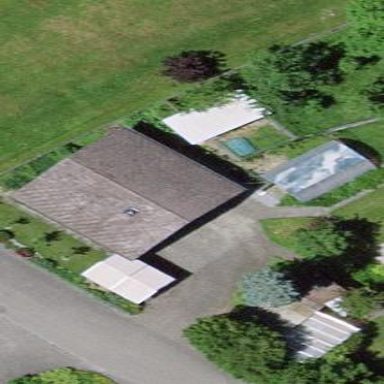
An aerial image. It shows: Garage building.